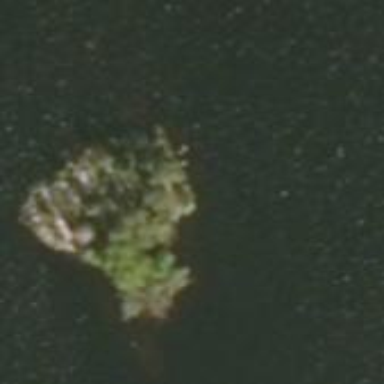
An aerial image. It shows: Island.